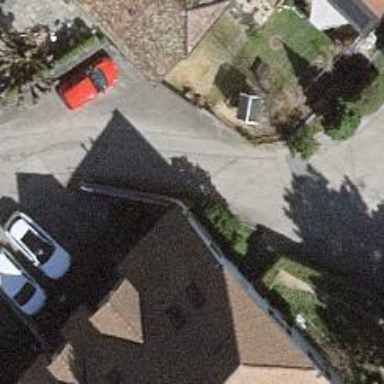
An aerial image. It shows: Residential road with asphalt surface.